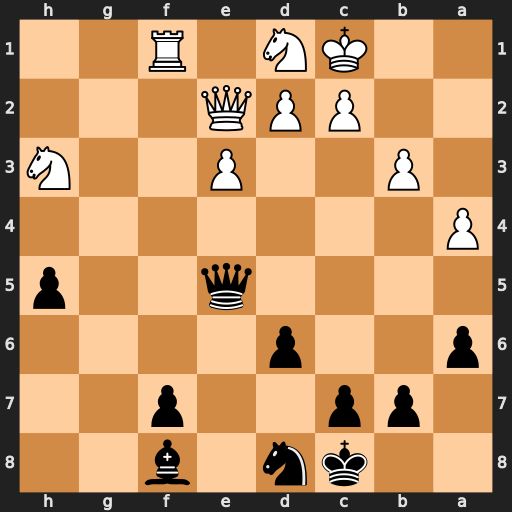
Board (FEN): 2kn1b2/1pp2p2/p2p4/4q2p/P7/1P2P2N/2PPQ3/2KN1R2
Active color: b
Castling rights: -
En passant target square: -
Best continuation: Qa1#